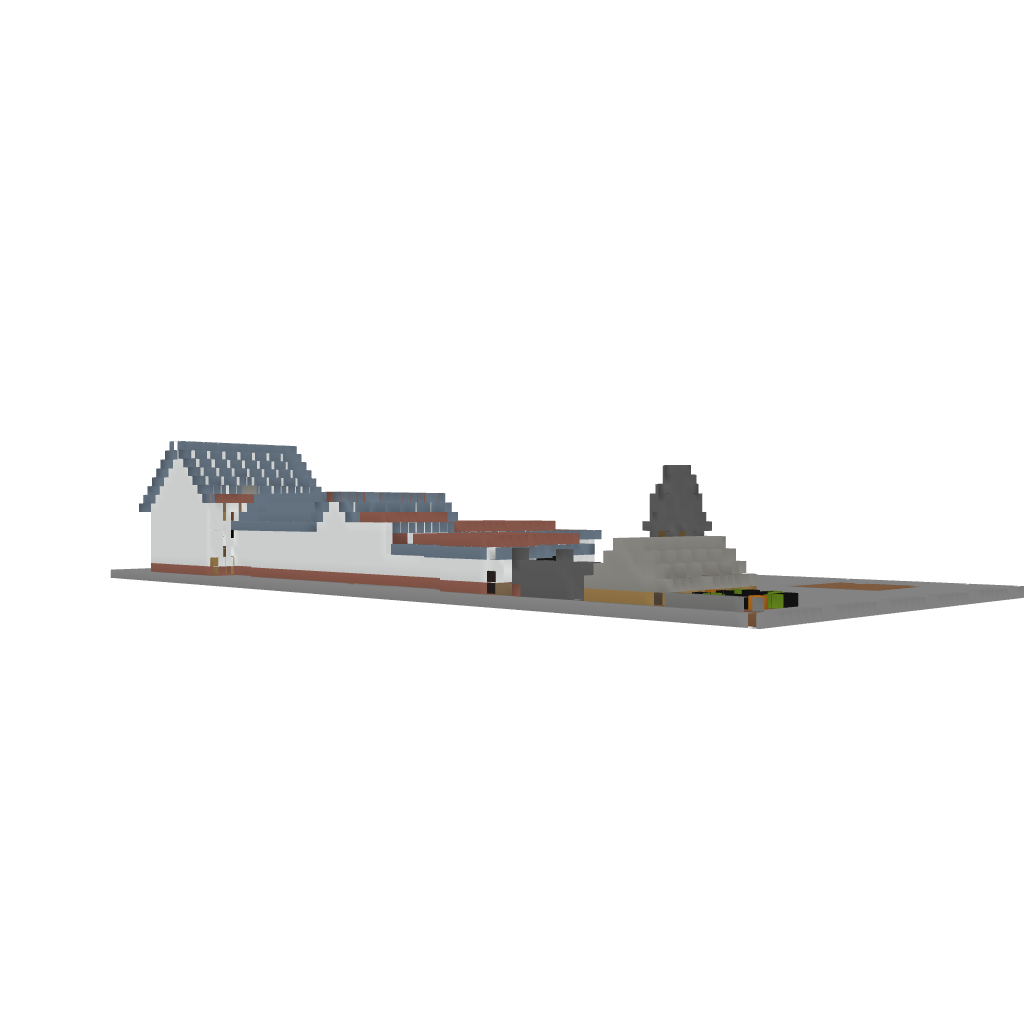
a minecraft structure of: Beautiful House